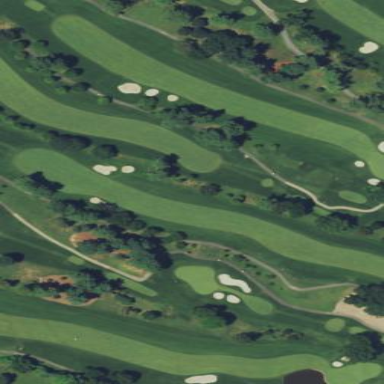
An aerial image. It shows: Golf fairway surrounded by grass.